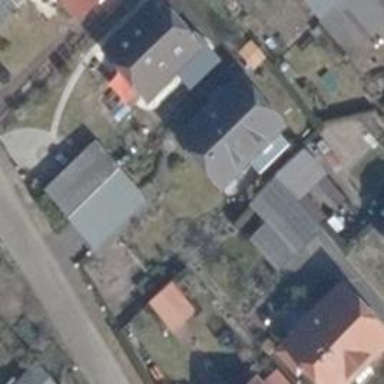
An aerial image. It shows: Gabled house with grey roof.